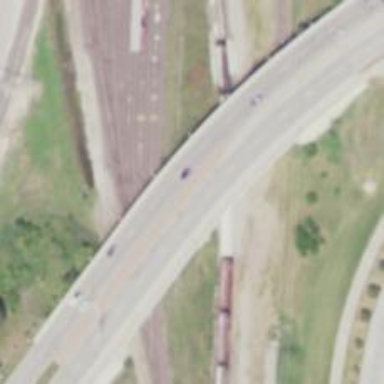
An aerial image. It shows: Viaduct bridge over trunk highway.